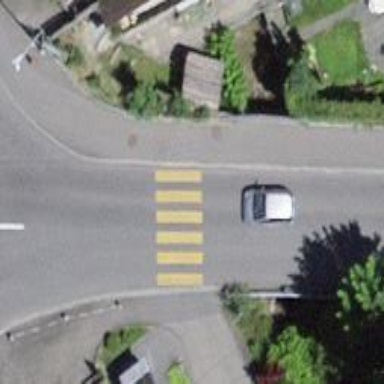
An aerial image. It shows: Marked crossing on the road.